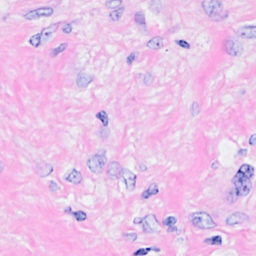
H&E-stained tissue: Breast